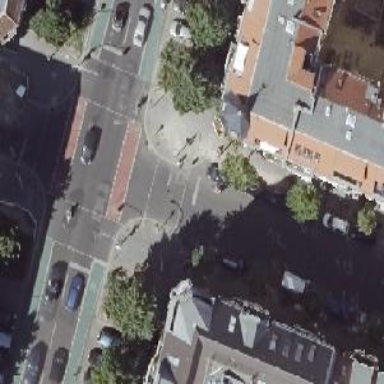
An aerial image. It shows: Crossing with traffic signals and kerb extensions on both sides.